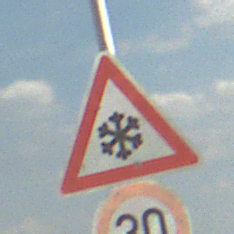
Verkehrszeichen: SchneeOderEisglaette
Zusatzzeichen unten: Geschwindigkeit30
Umgebung: Outdoor, Beach
Tageszeit: MorningAfternoon
Wetter: PartlyCloudy
Licht: Natural
Jahreszeit: NotSpecified
Kontrast: HighContrast